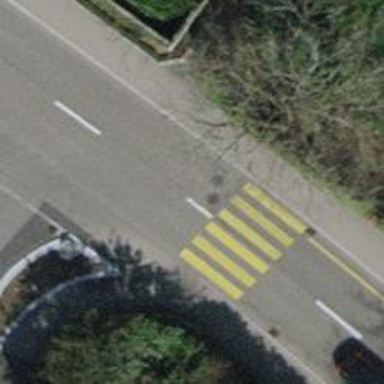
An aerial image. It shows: Zebra crossing on the road.